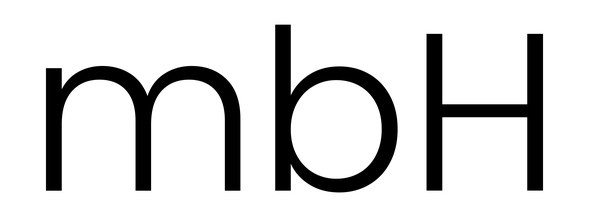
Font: Poppins-Light